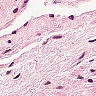
Metastatic tissue present: no